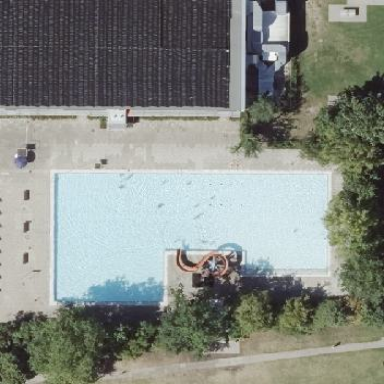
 perfect for swimming and other water activities."